Question: This error is driving me crazy for the past couple of hours. I'm using Ubuntu 12.04 LTS (clean install). What I did afterwards:
- update everything- install JDK (using synaptics)- install netbeans (using synaptics, this is version 7.0.1)
I can start NetBeans just fine but I can't create any project. If I choose "New Project" it keeps saying "Please wait..." under "Categories".
I also tried installing versions of netbeans manually. Starting them as root ... nothing helps! :-(

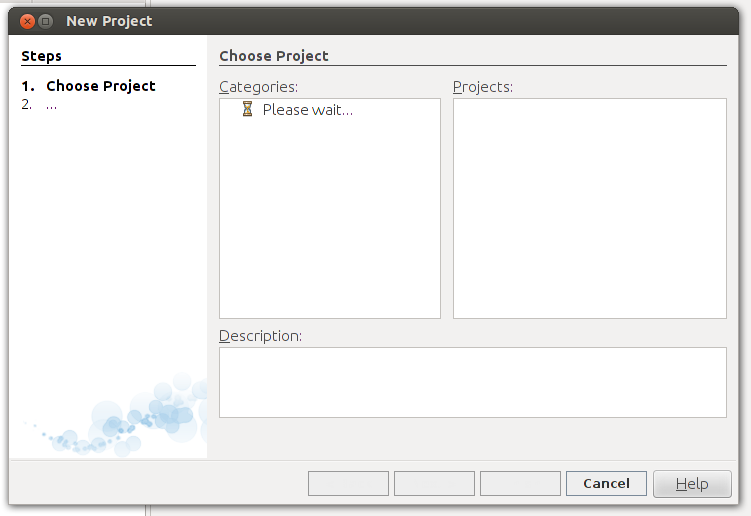
Answer: Okay, this is how I solved it:
- <URL>-
The error only occurs if using the openjdk ...